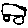
Label: car